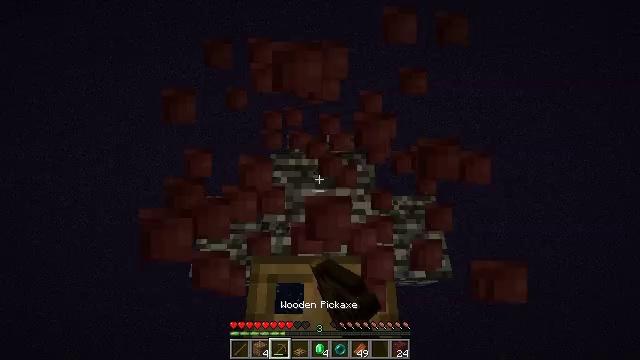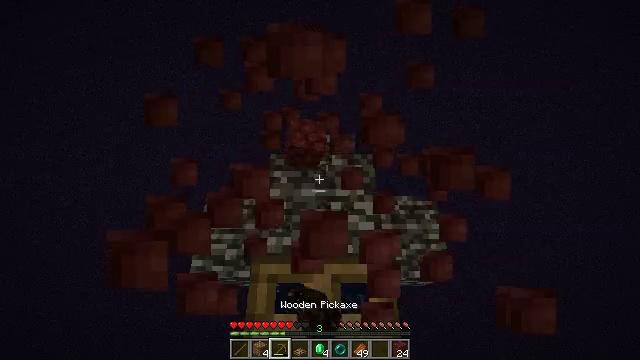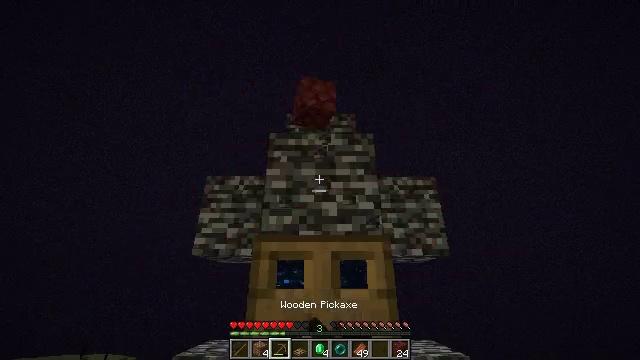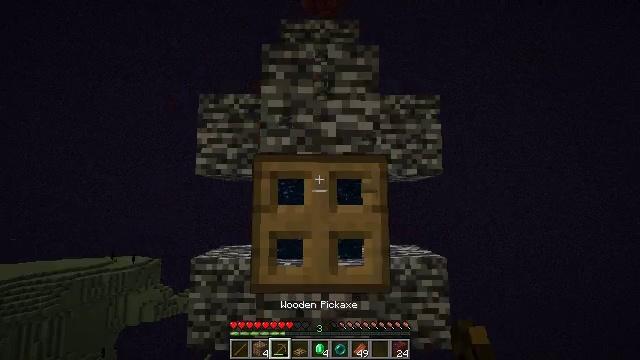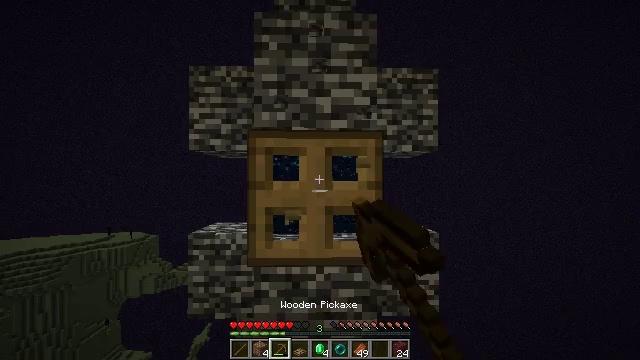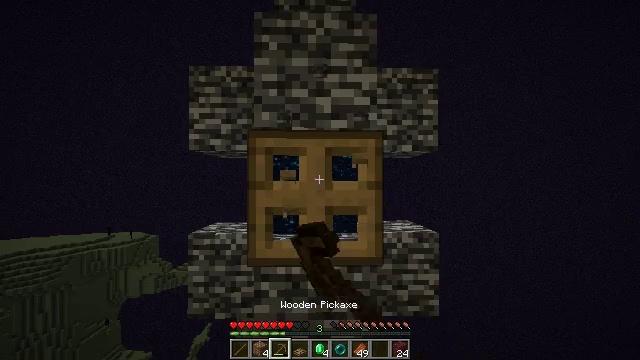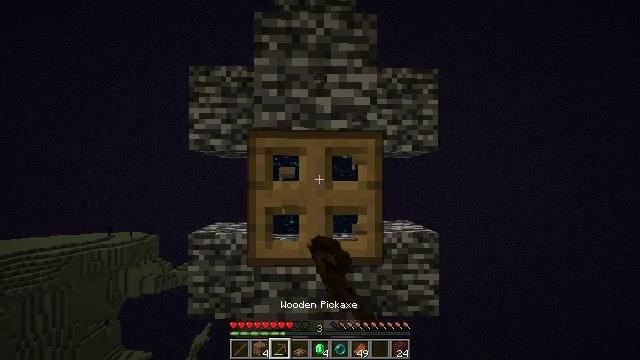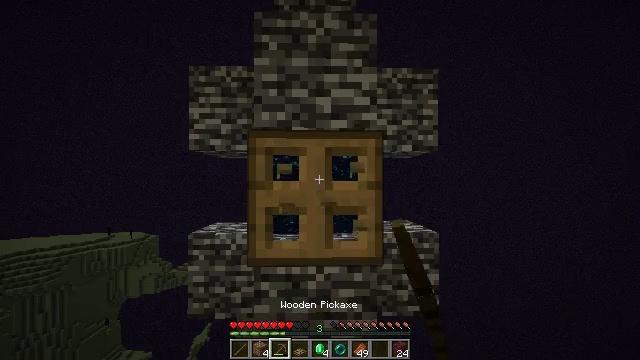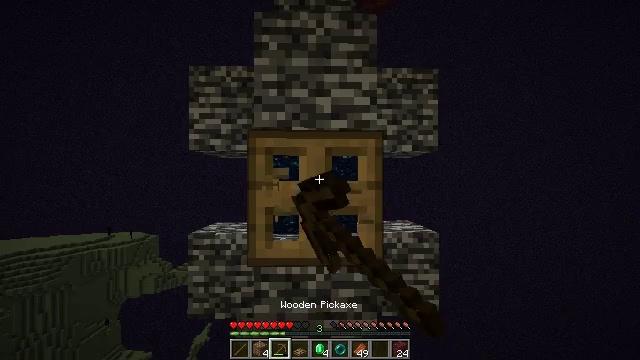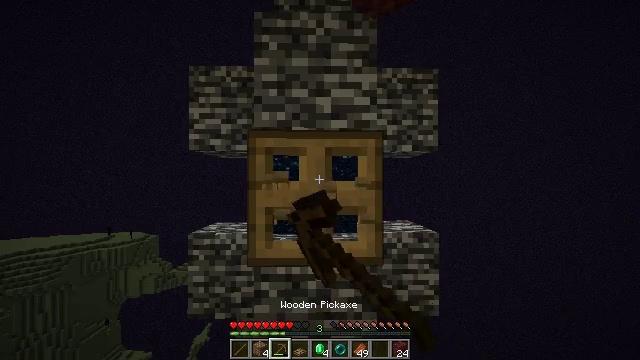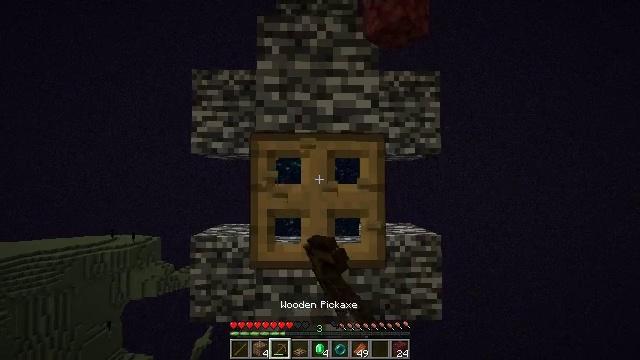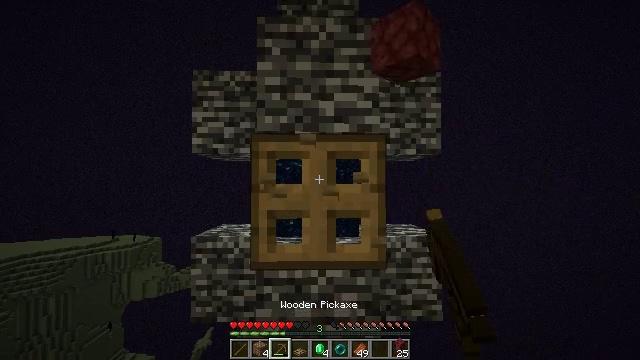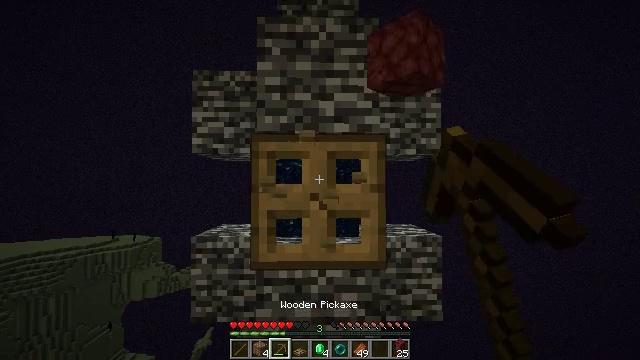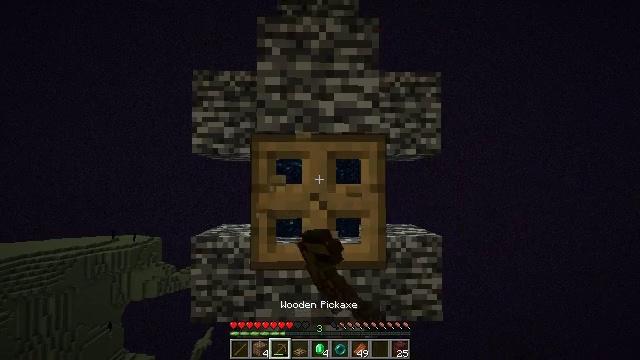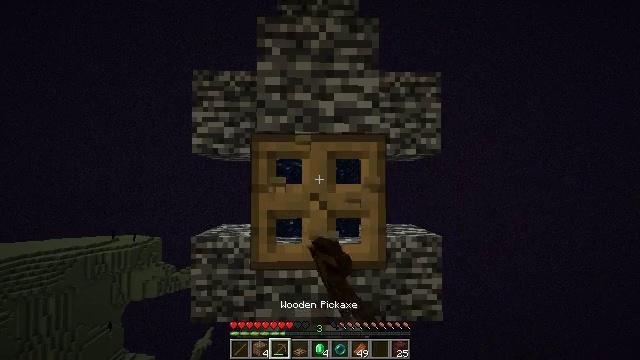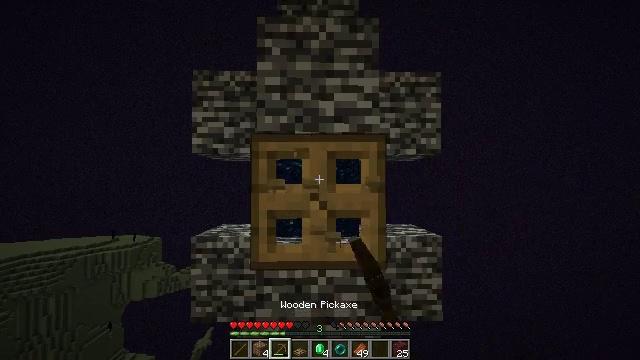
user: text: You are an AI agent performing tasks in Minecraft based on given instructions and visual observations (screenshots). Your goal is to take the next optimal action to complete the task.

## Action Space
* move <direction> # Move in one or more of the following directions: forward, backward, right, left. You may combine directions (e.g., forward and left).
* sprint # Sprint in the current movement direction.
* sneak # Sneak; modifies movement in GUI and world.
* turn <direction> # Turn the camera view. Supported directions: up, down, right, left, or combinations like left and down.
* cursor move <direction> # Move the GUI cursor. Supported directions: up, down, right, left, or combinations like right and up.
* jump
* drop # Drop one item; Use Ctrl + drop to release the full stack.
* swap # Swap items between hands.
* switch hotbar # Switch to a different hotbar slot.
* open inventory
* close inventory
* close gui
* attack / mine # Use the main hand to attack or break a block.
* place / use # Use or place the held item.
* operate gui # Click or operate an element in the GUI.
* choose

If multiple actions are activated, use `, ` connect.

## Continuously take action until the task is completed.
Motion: motion action
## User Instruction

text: Remove the oak trapdoor from its place.
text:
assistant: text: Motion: attack / mine
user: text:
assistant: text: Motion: turn down, attack / mine
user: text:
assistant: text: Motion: turn down, attack / mine
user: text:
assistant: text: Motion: turn right and down, attack / mine
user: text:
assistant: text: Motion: attack / mine
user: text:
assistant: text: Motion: attack / mine
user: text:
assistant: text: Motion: attack / mine
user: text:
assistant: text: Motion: attack / mine
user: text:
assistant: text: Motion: attack / mine
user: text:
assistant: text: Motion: attack / mine
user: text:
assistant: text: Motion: attack / mine
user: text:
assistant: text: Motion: attack / mine
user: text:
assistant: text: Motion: attack / mine
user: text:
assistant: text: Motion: attack / mine
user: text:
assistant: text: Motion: attack / mine
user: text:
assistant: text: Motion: attack / mine
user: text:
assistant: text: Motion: turn up
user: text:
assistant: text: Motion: turn up
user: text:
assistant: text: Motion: sneak, turn up
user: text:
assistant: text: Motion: sneak, turn up
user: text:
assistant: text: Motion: sneak, turn down
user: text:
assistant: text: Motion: sneak, turn left and down
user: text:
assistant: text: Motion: turn down
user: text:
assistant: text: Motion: turn down
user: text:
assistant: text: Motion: turn down
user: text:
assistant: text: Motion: no_op
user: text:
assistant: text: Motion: no_op
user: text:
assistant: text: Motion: no_op
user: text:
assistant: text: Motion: no_op
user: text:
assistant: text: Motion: no_op